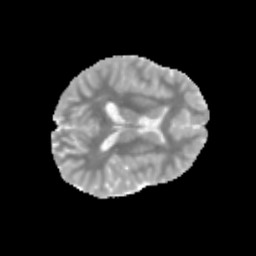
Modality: MD
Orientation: axial
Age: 11
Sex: male
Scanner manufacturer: siemens
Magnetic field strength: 3 T
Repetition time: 3.8 s
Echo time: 0.07 s